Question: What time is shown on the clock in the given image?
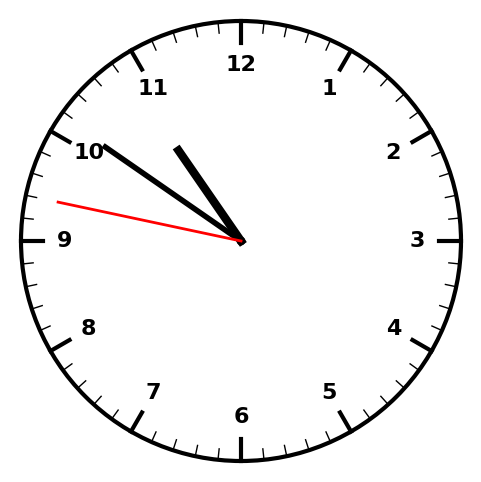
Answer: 10:50:47